Question: This is the html code I have for a button:
'''
<input style="border-width: 624px; border-color: rgb(252, 255, 158);">
'''
This is how it looks:

The top left color is the correct color. The bottom right color I have no idea where it is coming from. Any ideas how i could change it?
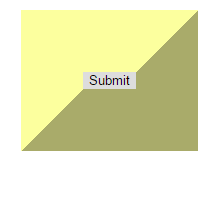
Answer: Add this style to your button:
'''
border-style: solid;
'''
Or you could combine all of your border styles together like this:
'''
border: 624px solid rgb(252, 255, 158);
'''
So, the resulting button would look like this:
'''
<input style="border: 624px solid rgb(252, 255, 158)" />
'''